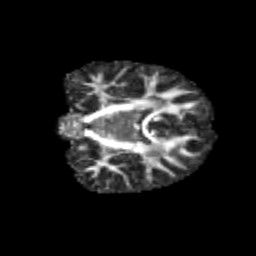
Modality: FA
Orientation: coronal
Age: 11
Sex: female
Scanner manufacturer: siemens
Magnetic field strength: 3 T
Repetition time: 3.8 s
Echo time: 0.07 s